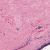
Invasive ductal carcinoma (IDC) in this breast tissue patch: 0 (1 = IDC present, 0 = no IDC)